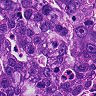
Metastatic tissue present: yes